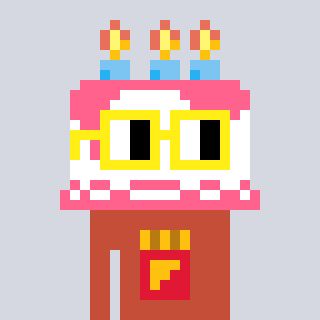
a pixel art character with square yellow glasses, a cake-shaped head and a rust-colored body on a cool background